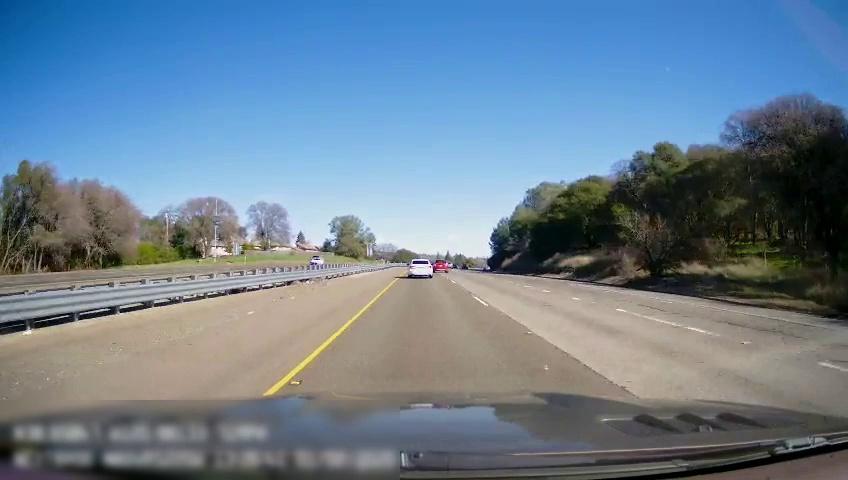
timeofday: Day
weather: Sunny
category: Drivable Space
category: Drivable Space
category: Vehicles | Car
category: Vehicles | Car
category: Vehicles | Car
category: Lanes | Current Lane
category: Lanes | Current Lane
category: Lanes | Alternate Lane
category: Lanes | Alternate Lane